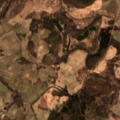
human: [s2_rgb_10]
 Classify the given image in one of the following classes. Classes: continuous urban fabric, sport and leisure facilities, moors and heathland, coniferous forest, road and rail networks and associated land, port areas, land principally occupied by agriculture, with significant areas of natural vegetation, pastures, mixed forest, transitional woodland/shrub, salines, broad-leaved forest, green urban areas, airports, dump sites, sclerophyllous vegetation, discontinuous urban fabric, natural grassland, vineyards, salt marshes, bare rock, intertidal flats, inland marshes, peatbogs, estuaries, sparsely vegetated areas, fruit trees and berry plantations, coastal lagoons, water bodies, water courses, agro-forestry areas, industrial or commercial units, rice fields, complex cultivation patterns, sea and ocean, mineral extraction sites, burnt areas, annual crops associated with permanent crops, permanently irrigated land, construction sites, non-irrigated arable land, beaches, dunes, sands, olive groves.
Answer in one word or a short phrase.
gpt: non-irrigated arable land, complex cultivation patterns, land principally occupied by agriculture, with significant areas of natural vegetation, broad-leaved forest, mixed forest, transitional woodland/shrub